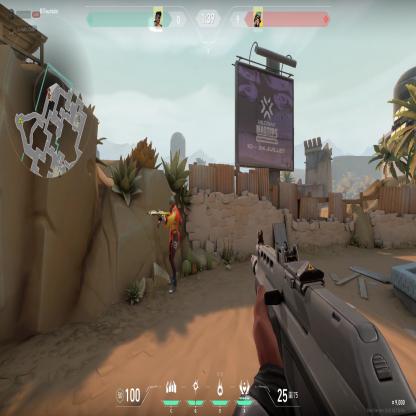
Label: enemy